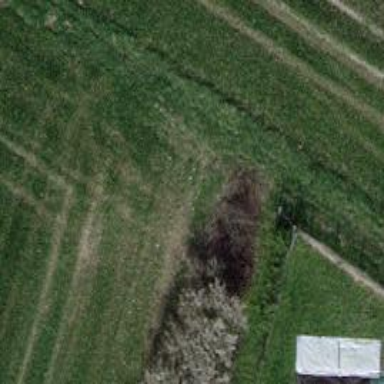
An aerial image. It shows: Grass track with grade5 track type.